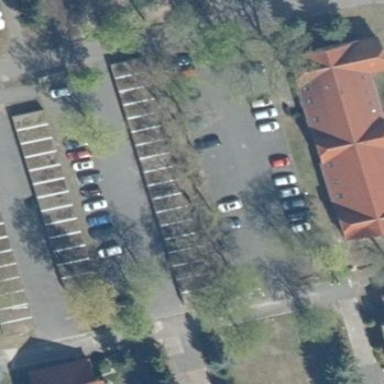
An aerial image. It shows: Parking area with surface.